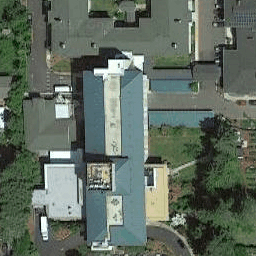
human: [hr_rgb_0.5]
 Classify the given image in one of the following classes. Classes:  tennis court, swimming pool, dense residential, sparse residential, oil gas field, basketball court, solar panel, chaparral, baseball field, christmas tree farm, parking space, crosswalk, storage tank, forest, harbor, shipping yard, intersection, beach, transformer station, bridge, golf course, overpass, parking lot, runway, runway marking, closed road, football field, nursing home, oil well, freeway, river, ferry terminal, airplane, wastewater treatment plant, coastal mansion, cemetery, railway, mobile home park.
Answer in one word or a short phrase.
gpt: nursing home